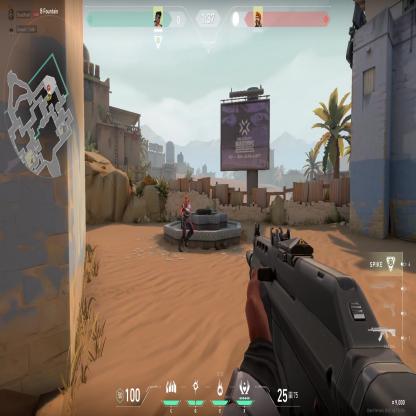
Label: enemy